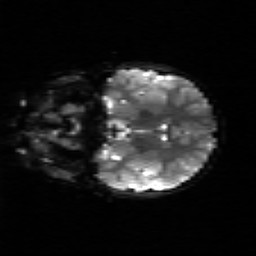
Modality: sbref
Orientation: coronal
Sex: male
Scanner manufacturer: siemens
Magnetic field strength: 3 T
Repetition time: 5 s
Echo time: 0.071 s